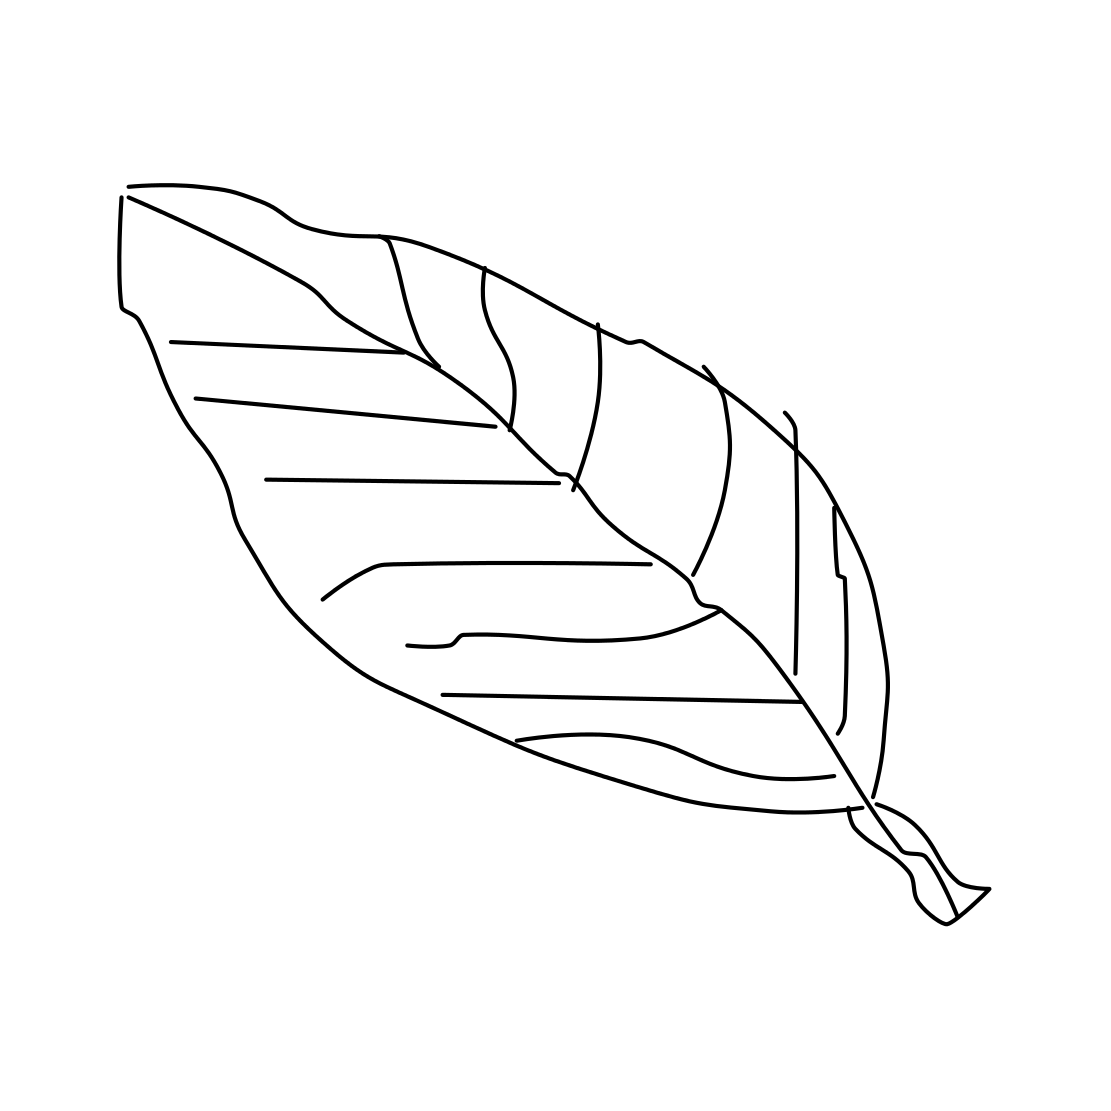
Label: leaf